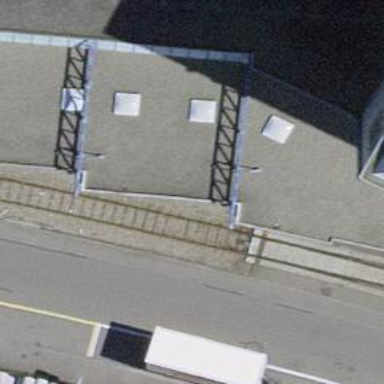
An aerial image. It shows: Railway switch.